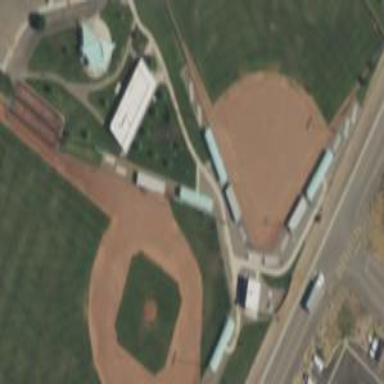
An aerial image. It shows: Grassy area designated as baseball pitch.